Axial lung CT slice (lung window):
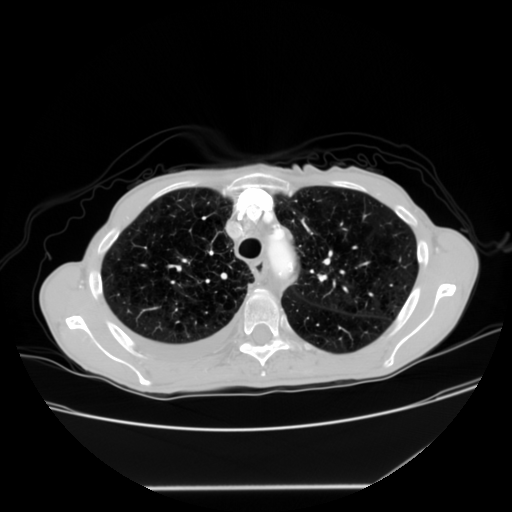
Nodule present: no